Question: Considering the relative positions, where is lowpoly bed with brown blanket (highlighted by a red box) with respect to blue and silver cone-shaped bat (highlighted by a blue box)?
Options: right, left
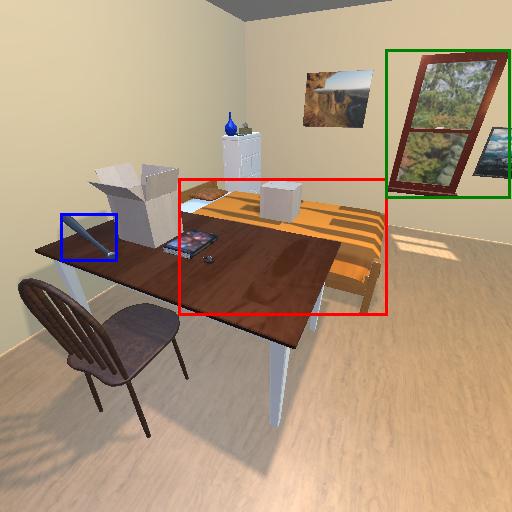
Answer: right